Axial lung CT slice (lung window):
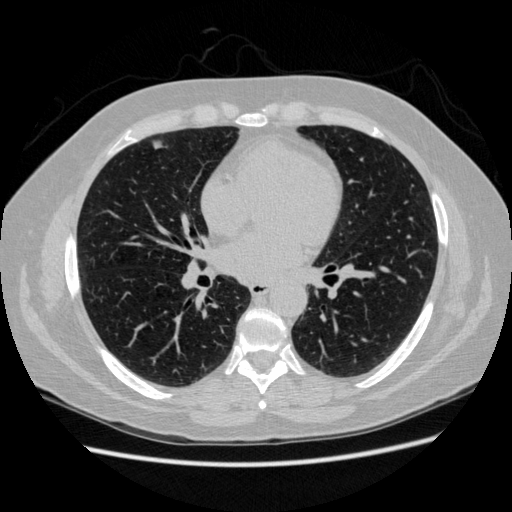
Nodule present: yes
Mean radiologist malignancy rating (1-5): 3